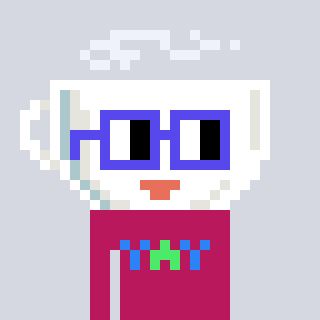
a pixel art character with square blue glasses, a mug-shaped head and a darkpink-colored body on a cool background